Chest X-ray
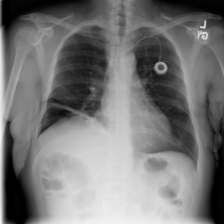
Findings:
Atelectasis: positive
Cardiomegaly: negative
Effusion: negative
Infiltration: negative
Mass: negative
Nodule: negative
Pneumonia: negative
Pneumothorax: negative
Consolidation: negative
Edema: negative
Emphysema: negative
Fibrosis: negative
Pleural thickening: negative
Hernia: negative